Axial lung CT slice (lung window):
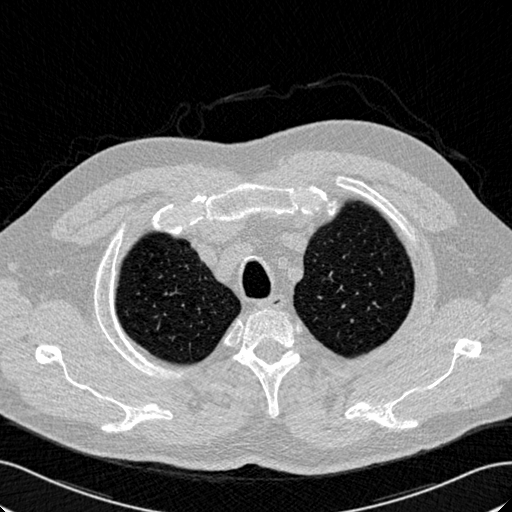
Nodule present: no